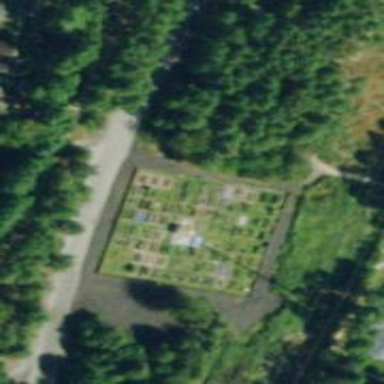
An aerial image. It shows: Cemetery.